Field crop: maize
Growth stage: 2
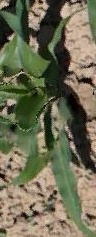
Species: maize